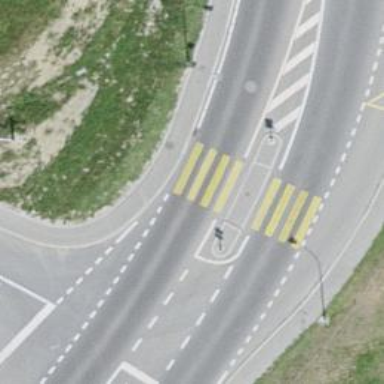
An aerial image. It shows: Marked road crossing with pedestrian island.